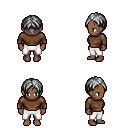
a pixel art fantasy rpg character, female body template, human, dark skin, brown long-sleeve shirt, white pants, gray parted hairstyle, four views (front, back, left, right), 2x2 character sprite sheet, small pixel art, hard edges, no anti-aliasing